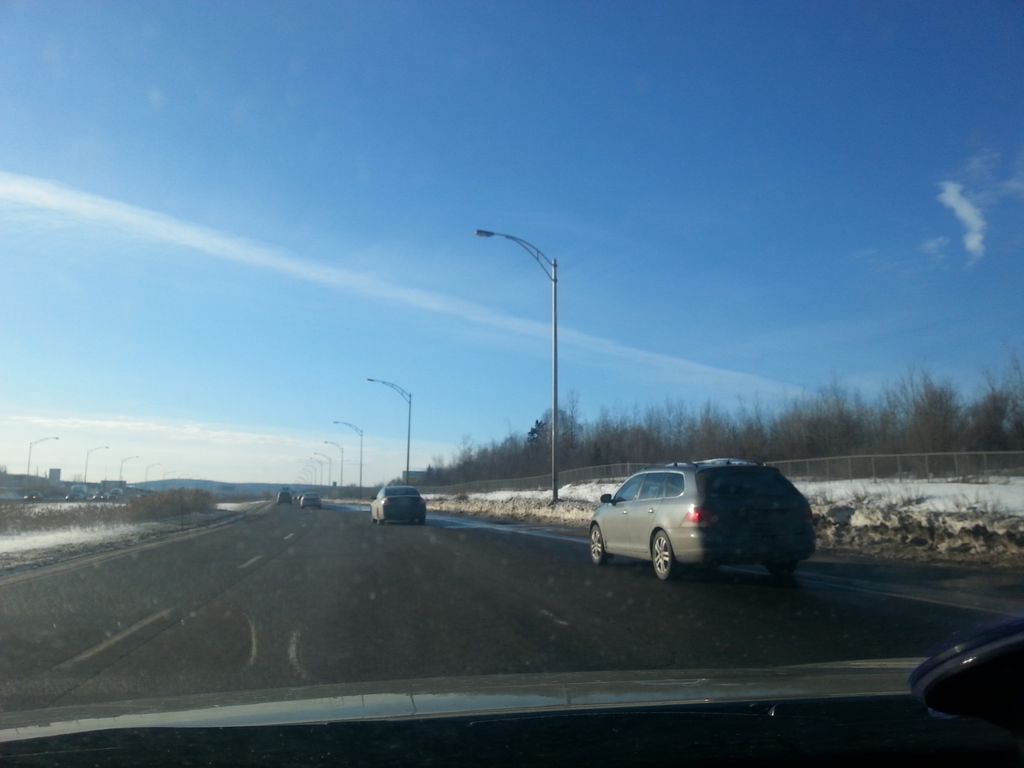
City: quebec_city